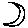
Label: moon